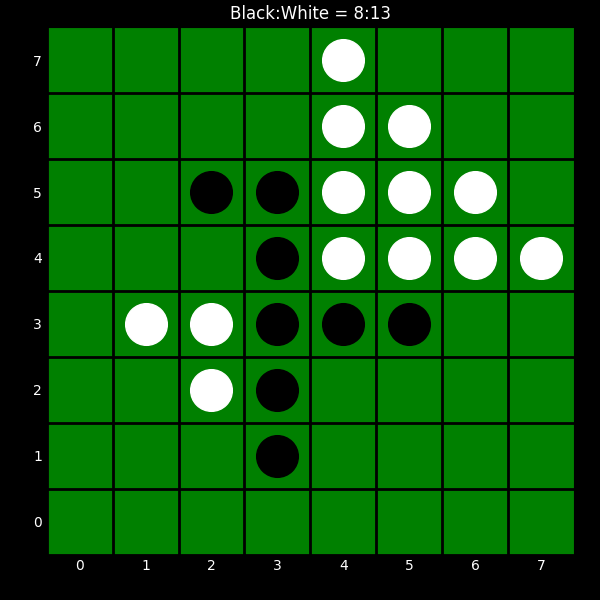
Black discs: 8
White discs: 13